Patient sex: F
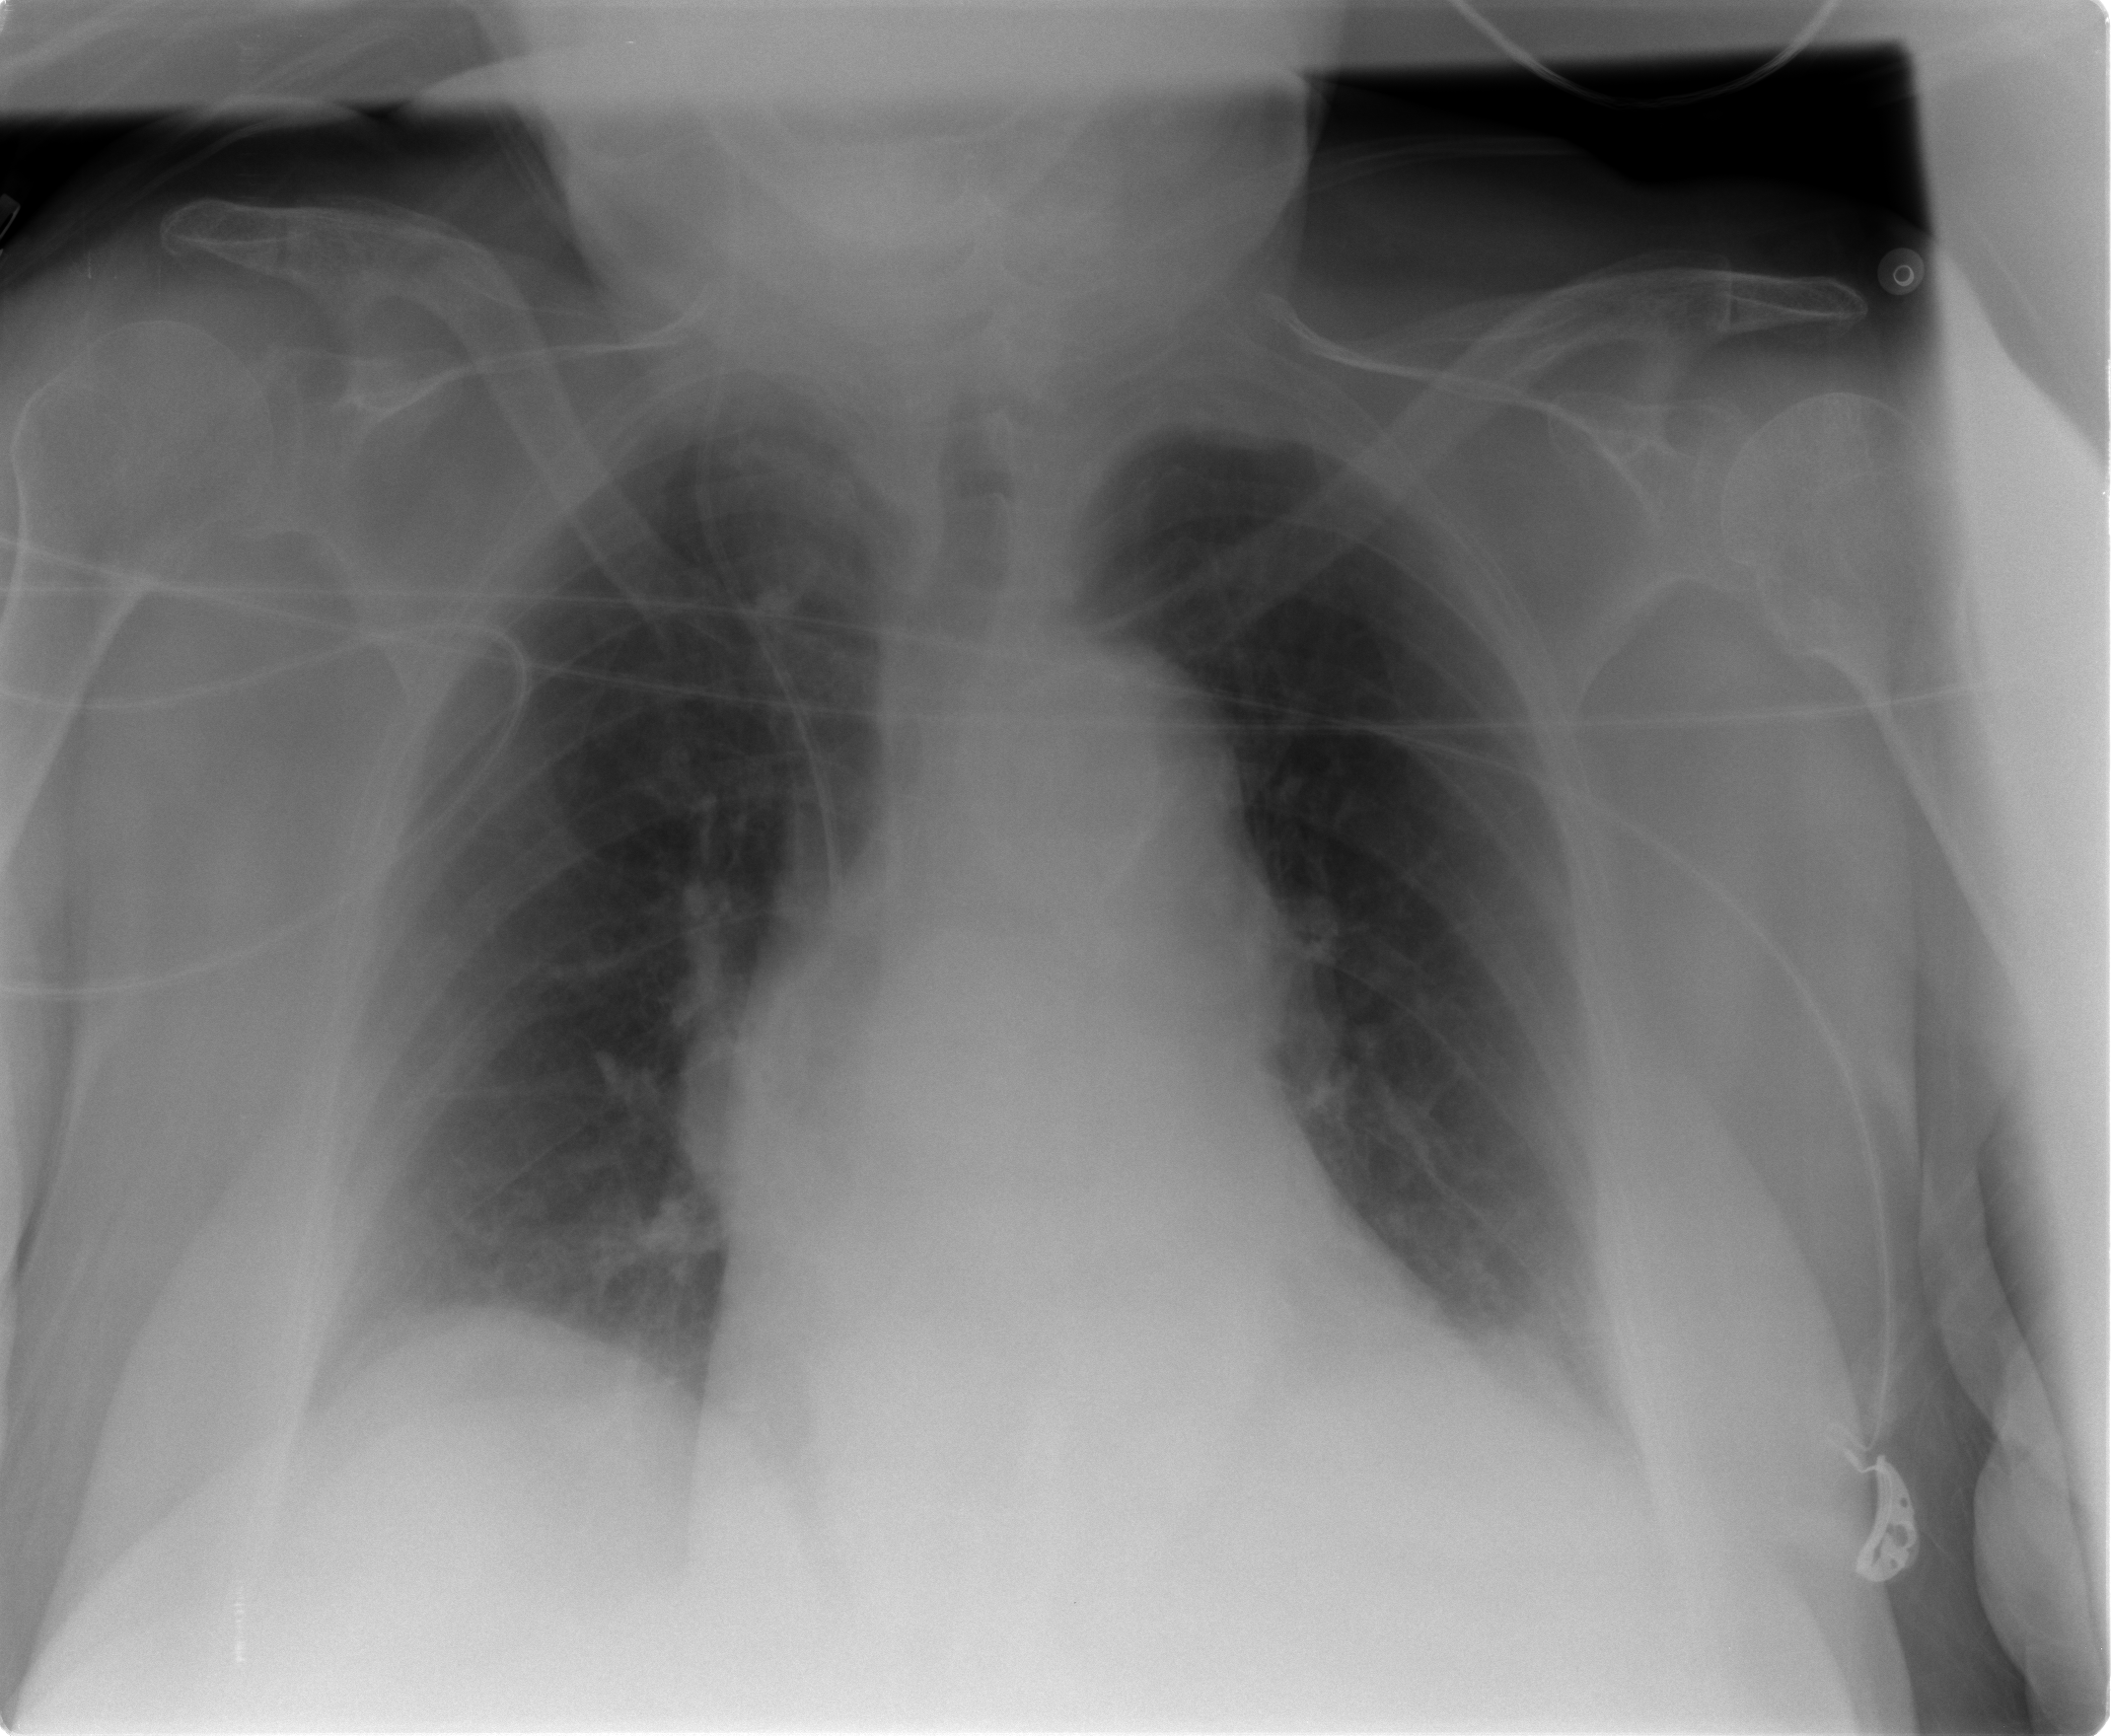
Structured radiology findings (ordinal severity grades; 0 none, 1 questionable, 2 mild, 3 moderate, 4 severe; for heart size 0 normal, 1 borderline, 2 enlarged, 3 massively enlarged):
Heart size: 1
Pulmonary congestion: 0
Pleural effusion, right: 1
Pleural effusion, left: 1
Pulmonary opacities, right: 0
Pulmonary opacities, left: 0
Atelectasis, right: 2
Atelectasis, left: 2